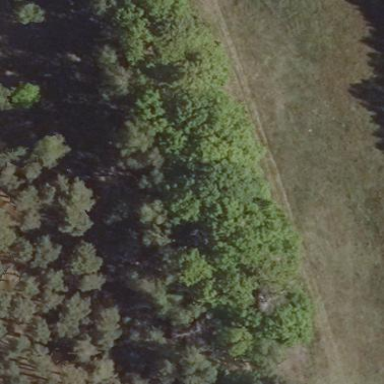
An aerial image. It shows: Semi-deciduous forest dominated by broadleaved trees.